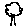
Label: tree